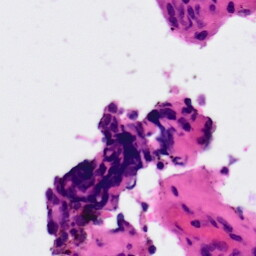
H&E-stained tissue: Ovarian